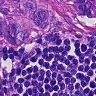
Metastatic tissue present: yes